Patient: sex F, age 73
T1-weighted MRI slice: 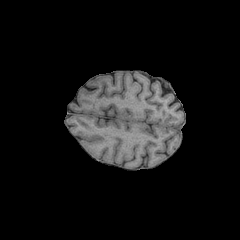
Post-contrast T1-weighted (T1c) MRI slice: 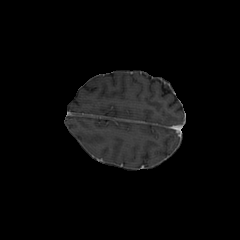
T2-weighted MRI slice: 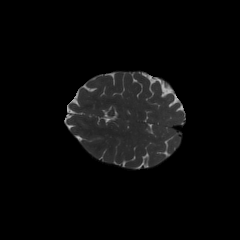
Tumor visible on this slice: no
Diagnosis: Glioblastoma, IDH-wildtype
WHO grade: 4